Question: When I tried to compile the following C++ program:
'''
//Source: C++ How To Program, Sixth Edition
#include <iostream>
int main()
{
int a;
int *aPtr;
a=7;
aPtr=&a;
std::cout<<"The address of a is: "<<&a<<std::endl;
std::cout<<"The value of aPtr is: "<<aPtr<<std::endl;
std::cout<<"The value of a is: "<<a<<std::endl;
std::cout<<"The value of *aPtr is: "<<*aPtr<<std::endl;
std::cout<<"Showing that * and & are inverses of each"
<<" other"<<std::endl;
std::cout<<"&*aPtr= "<<&*aPtr<<std::endl;
std::cout<<"*&aPtr= "<<*&aPtr<std::endl;
return 0;
}
'''
I got the following error:

Any ideas on that?
Thanks.
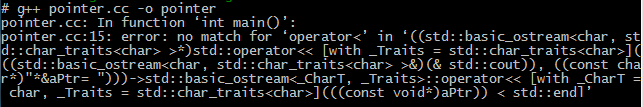
Answer: Replace
'''
std::cout<<"*&aPtr= "<<*&aPtr<std::endl;
'''
by
'''
std::cout<<"*&aPtr= "<<*&aPtr<<std::endl;
'''
Just a syntax error in your code ( '<' instead of '<<' ).